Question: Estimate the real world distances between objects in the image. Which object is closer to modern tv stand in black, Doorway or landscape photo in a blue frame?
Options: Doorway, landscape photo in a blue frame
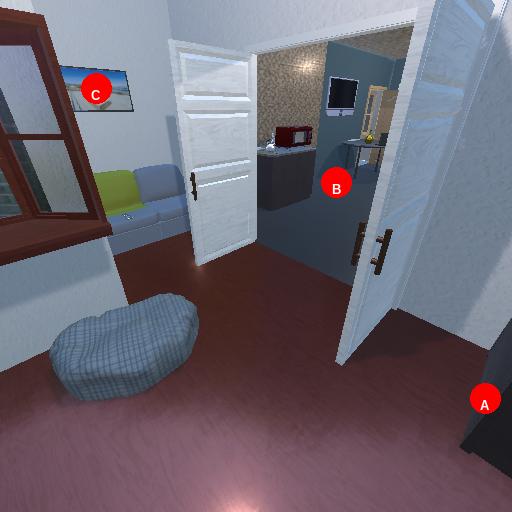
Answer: Doorway